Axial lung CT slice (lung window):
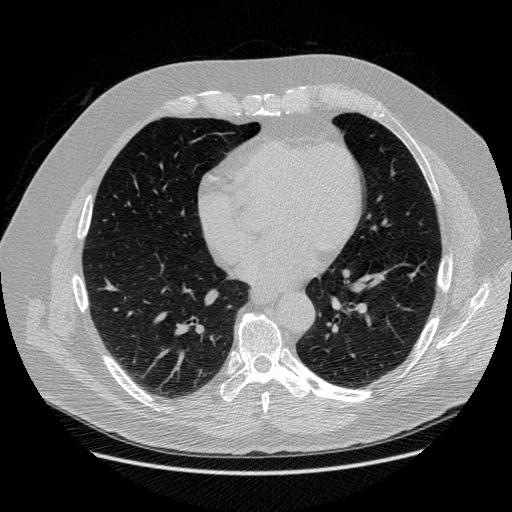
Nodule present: no